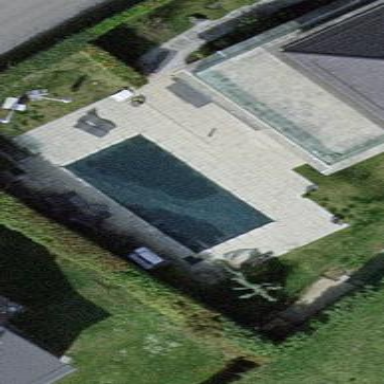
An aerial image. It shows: Outdoor swimming pool on leisure land.